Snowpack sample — Loveland Pass, Silver Plume, Colorado, USA (1/12/25, 11:40 AM MST)
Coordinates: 39.66, -105.88
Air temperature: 7 °F
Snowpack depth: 140 cm
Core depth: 10 cm
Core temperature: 41 °F
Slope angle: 11°, slope face: 30°
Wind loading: high
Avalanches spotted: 2
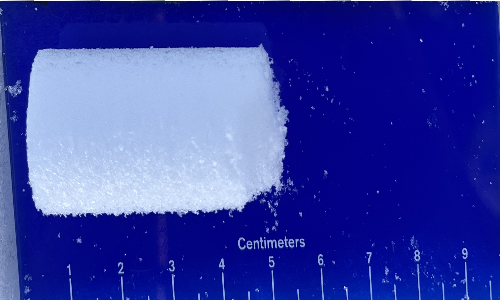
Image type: core
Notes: Pilot using slightly modified coring method that took too large segment for snow profile picturing, advised not to use in higher level models. Two avalanche on south face nearby, partially cloudy with light snow in the last 24 hours. Lots of wind loading on eastern features.